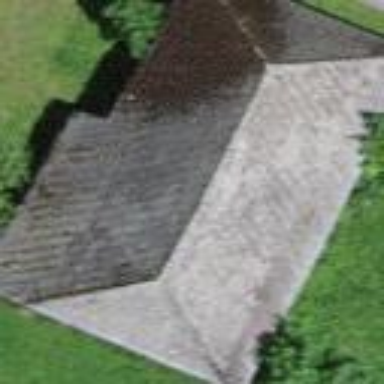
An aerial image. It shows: Rural barn.